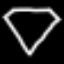
Label: diamond